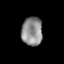
Tissue: lung
Cell type: T cells
Senescence score: 0.1791
Nuclear area (px): 587
Mean DAPI intensity: 140.784